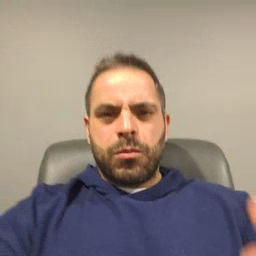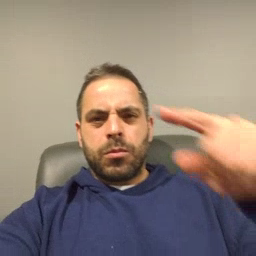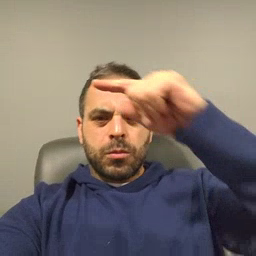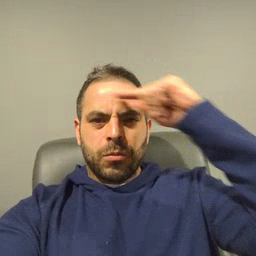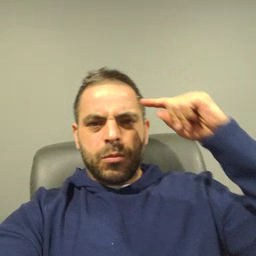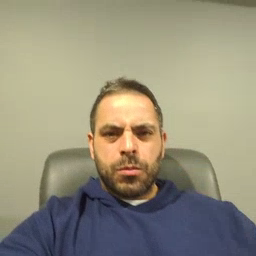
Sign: black